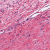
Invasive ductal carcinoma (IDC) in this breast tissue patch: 0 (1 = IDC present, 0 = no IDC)